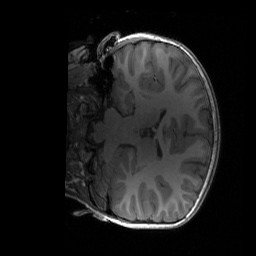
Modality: T1w
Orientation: coronal
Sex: female
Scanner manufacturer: siemens
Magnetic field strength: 3 T
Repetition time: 1.9 s
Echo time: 0.00243 s